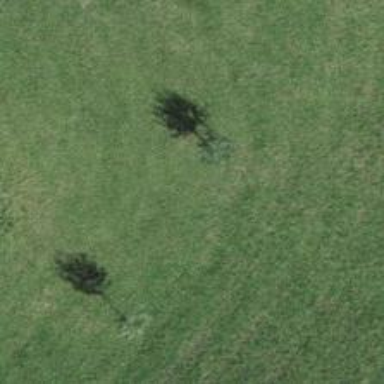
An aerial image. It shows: Beautiful tree in nature.